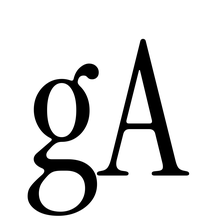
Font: InstrumentSerif-Regular